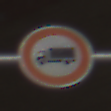
Verkehrszeichen: VerbotFuerKraftfahrzeugeUeberDreiKommaFuenfTonnen
Umgebung: Roofed, Special
Tageszeit: Midday
Wetter: Overcast
Licht: Natural
Jahreszeit: NotSpecified
Kontrast: MediumContrast